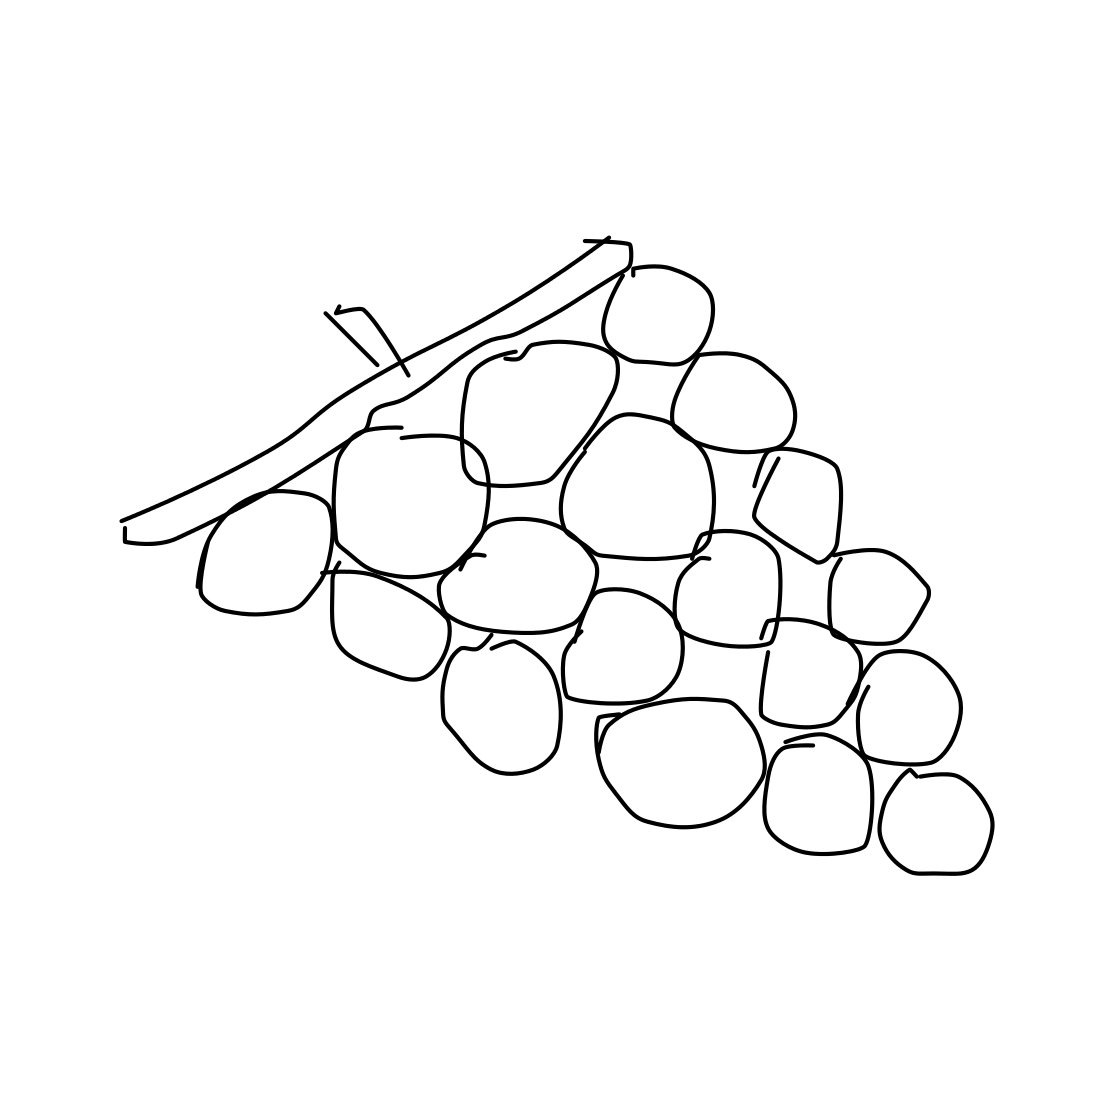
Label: grapes